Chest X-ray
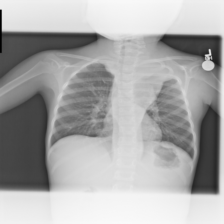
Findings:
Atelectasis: negative
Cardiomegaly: negative
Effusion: negative
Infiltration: negative
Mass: positive
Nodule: negative
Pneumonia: negative
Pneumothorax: negative
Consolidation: negative
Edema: negative
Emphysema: negative
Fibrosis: negative
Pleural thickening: negative
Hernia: negative